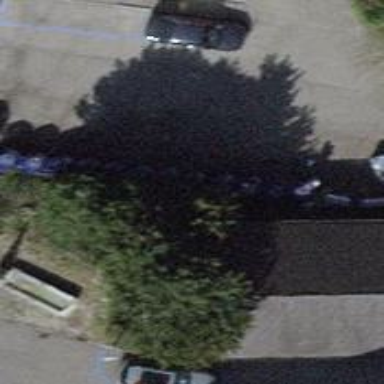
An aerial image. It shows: Recycling container at amenity designated for recycling.